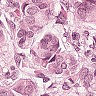
Metastatic tissue present: yes